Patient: sex M, age 46
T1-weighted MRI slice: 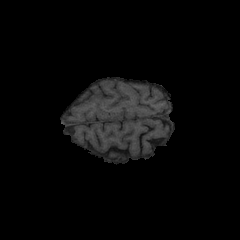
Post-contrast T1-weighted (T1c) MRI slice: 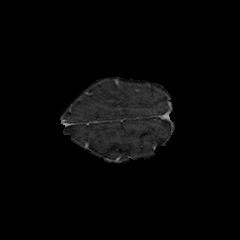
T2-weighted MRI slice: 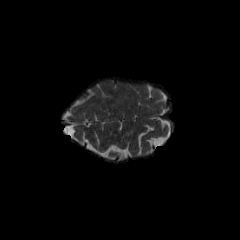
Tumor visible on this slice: no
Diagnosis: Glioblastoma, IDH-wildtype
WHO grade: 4